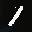
Label: 1